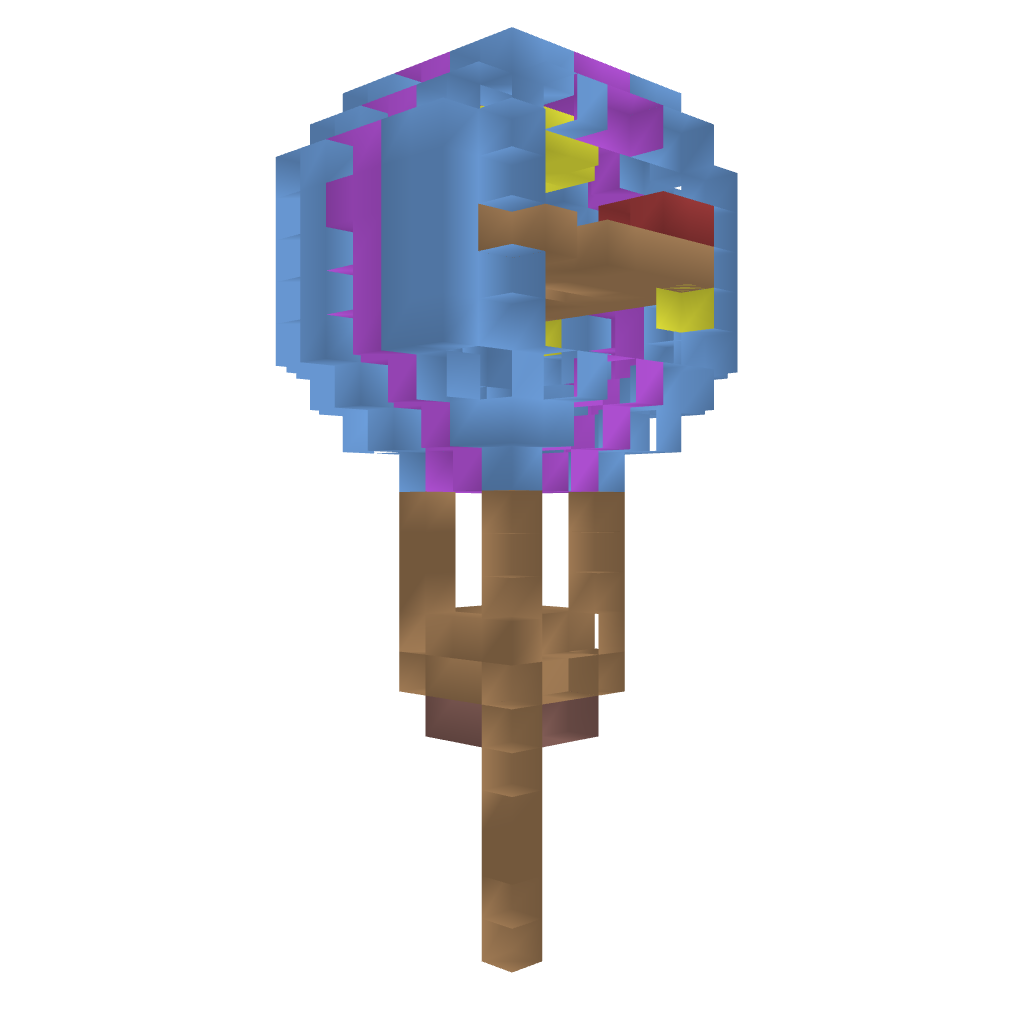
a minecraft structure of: Hot air balloon high quality